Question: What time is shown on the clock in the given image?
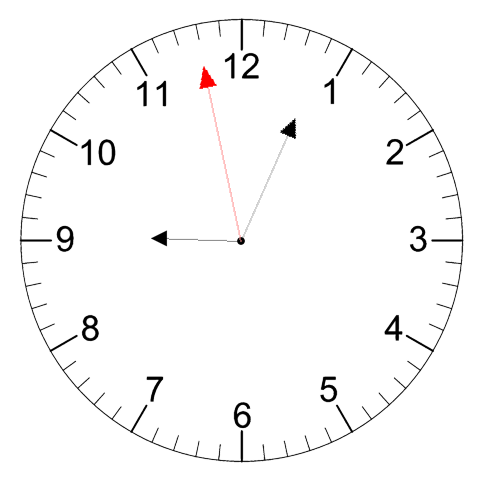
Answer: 09:03:58